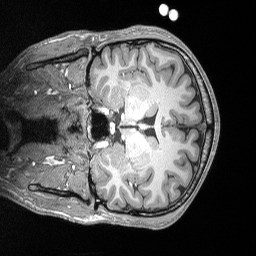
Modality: T1w
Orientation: coronal
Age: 31
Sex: male
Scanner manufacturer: siemens
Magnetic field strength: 3 T
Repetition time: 2.53 s
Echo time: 0.00164 s